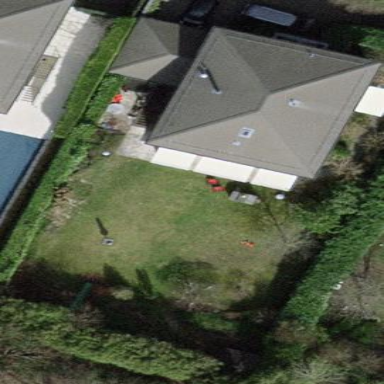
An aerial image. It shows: Garden surrounded by fence.